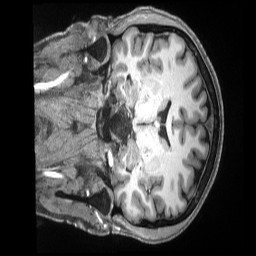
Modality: T1w
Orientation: coronal
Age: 39
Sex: male
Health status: ill
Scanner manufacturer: siemens
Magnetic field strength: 3 T
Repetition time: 2.5 s
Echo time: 0.00181 s